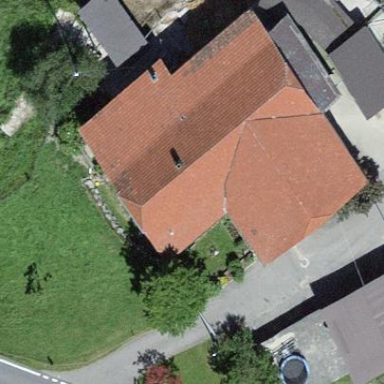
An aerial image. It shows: Farm building.